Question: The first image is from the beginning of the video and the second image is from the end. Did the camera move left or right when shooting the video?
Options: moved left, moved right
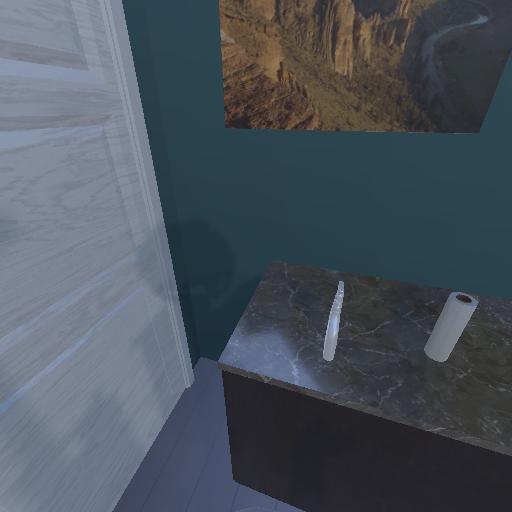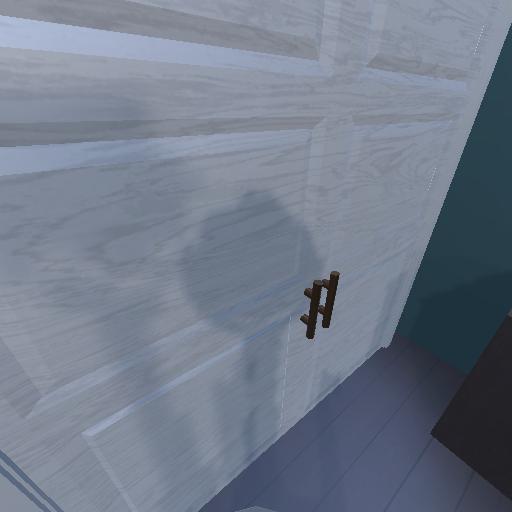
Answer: moved left